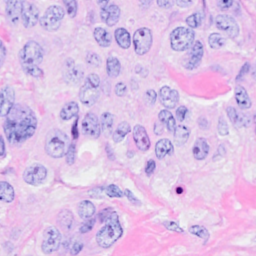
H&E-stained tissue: Breast